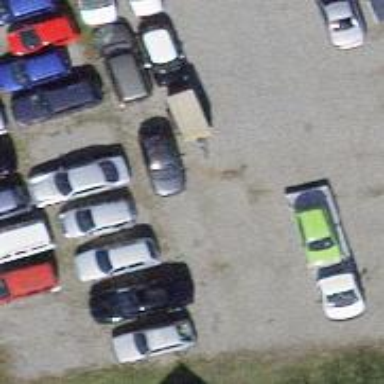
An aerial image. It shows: Shop that sells cars.